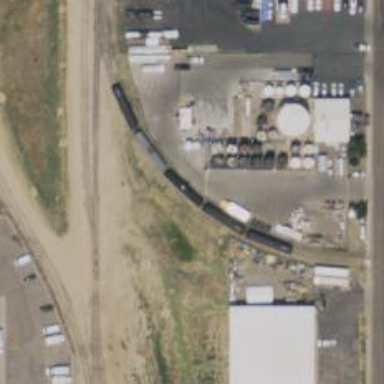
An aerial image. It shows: Railway spur service.